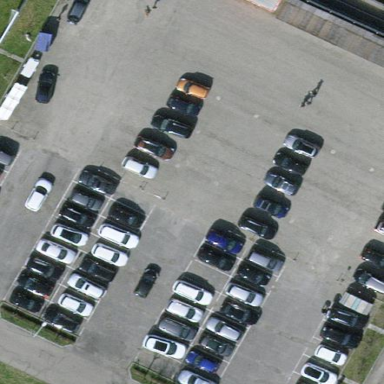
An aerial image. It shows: Parking area with asphalt and pebblestone surface.